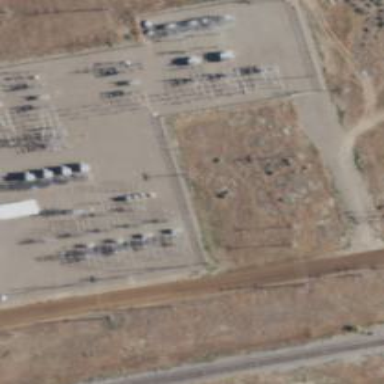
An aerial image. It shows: Power substation.